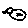
Label: bird